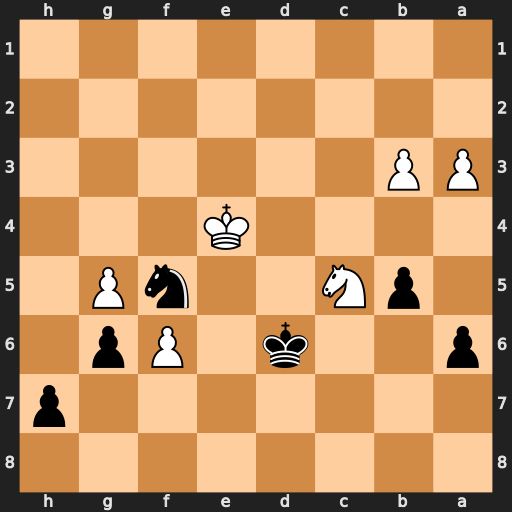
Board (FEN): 8/7p/p2k1Pp1/1pN2nP1/4K3/PP6/8/8
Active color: b
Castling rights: -
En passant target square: -
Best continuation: Kxc5 Ke5 Nd6